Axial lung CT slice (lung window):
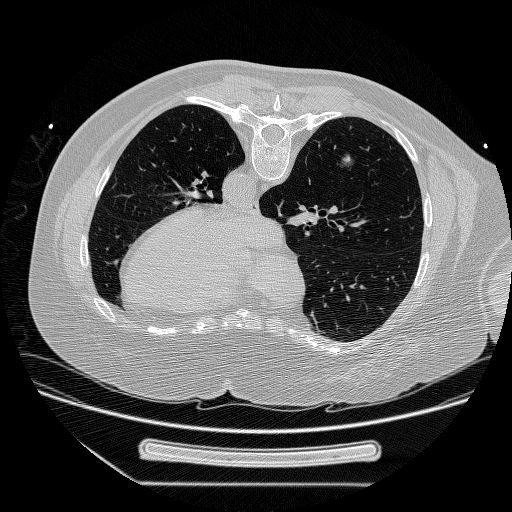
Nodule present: yes
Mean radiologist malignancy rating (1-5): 4.5